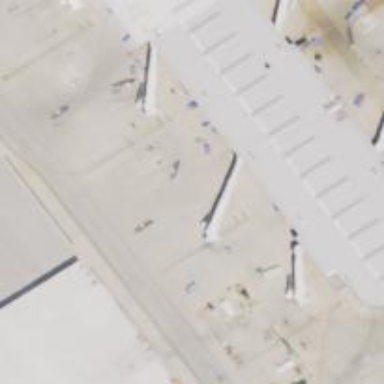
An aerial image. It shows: Airport gate.